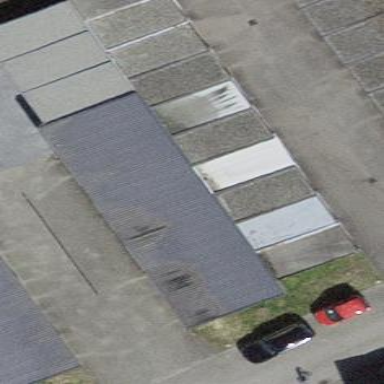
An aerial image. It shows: Garage building.